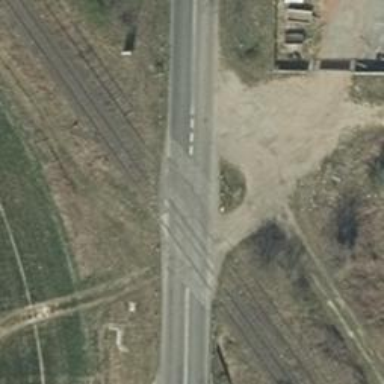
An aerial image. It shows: Secondary road with surface of concrete plates. It has shared lane for cyclists.